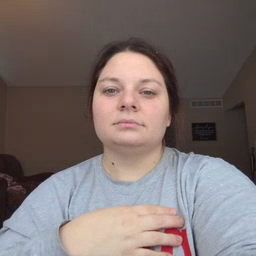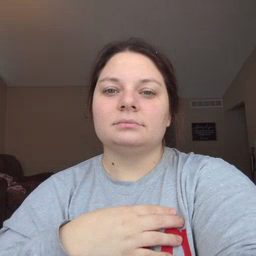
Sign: hungry